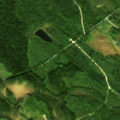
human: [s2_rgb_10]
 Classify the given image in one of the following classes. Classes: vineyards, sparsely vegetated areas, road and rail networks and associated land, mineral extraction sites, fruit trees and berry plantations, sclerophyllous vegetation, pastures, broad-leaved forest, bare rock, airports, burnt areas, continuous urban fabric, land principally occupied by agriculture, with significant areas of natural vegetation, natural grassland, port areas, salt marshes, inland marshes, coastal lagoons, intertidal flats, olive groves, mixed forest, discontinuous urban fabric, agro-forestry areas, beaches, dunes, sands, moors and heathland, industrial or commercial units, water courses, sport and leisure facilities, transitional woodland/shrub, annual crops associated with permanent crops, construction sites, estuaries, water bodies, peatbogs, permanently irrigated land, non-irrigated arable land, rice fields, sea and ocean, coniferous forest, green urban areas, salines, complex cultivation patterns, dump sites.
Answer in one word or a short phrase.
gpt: coniferous forest, mixed forest, transitional woodland/shrub